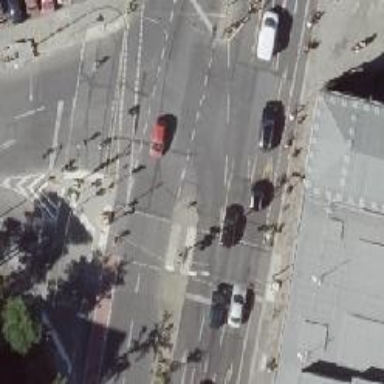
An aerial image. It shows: Road crossing with traffic signals.